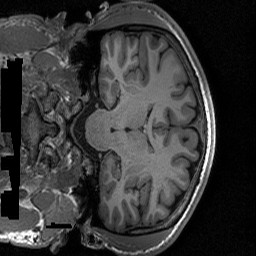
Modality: T1w
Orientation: coronal